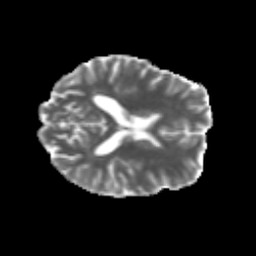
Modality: MD
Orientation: axial
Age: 23
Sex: female
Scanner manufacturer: siemens
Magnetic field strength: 3 T
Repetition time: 3.5 s
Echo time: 0.125 s